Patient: sex M, age 51
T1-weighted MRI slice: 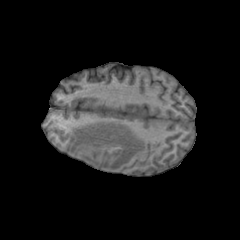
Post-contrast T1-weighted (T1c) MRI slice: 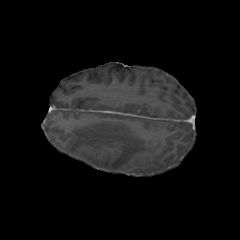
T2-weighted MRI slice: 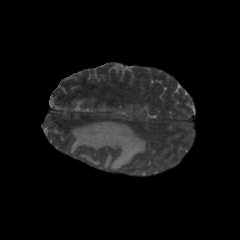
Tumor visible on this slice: yes
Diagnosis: Glioblastoma, IDH-wildtype
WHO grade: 4